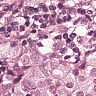
Metastatic tissue present: yes